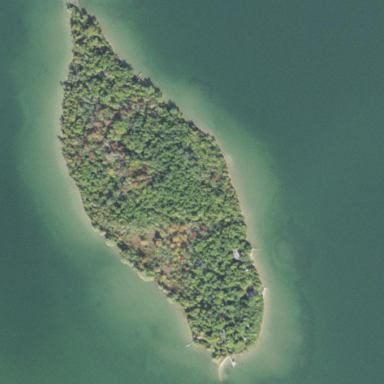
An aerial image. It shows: Islet.